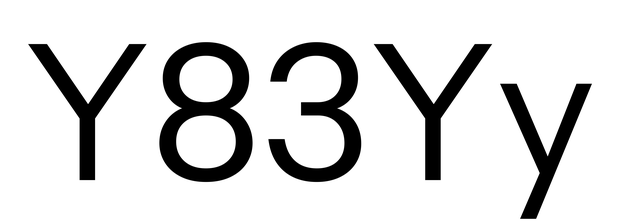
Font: InstrumentSans_Regular